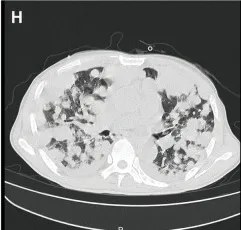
Histological endomyocardial biopsy specimen of the right atrium and lung rapid deterioration of Case1. Axial, and ,coronal contrast-enhanced CT scans showed rapid progression of lung metastases.
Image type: radiology (ct)